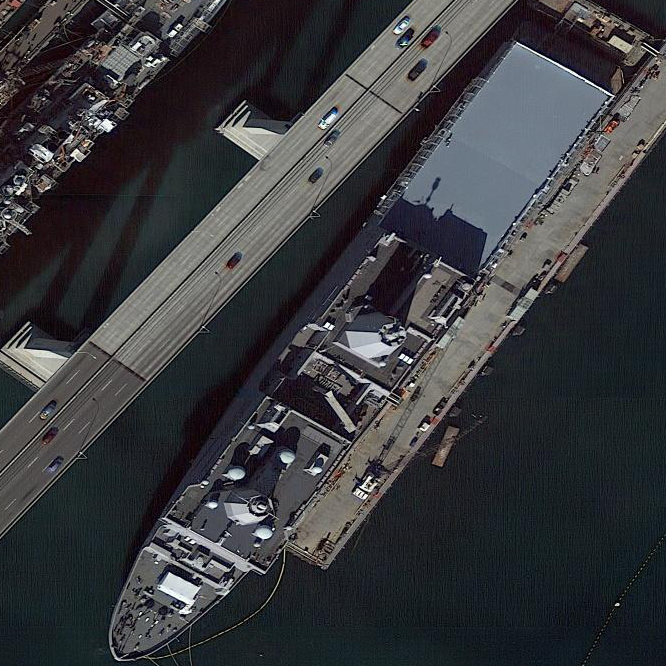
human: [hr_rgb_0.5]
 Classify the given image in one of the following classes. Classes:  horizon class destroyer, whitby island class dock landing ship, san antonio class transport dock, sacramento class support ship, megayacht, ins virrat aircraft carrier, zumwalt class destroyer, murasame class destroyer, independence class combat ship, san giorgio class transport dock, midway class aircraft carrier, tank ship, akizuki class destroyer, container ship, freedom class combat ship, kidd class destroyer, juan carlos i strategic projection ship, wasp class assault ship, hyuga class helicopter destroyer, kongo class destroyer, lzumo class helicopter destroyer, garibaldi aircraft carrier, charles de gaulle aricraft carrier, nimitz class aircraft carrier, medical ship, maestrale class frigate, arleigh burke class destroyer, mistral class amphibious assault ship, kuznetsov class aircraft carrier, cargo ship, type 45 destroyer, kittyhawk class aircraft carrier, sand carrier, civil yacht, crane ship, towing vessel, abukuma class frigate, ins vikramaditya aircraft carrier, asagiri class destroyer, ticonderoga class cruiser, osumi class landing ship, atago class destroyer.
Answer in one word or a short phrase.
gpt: San Antonio class transport dock